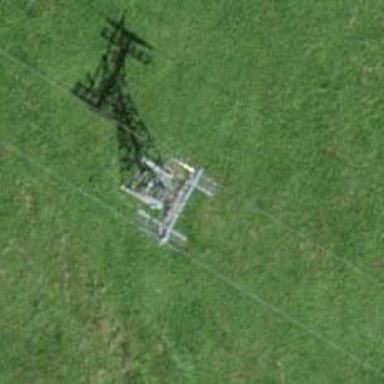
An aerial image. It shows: Pylon for aerialway.